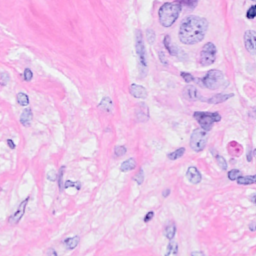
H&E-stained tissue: Breast